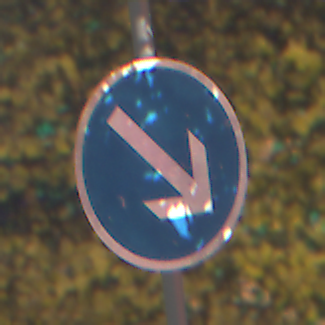
Verkehrszeichen: VorgeschriebeneVorbeifahrtRechts
Umgebung: Outdoor, Urban
Tageszeit: Night
Wetter: PartlyCloudy
Licht: Artificial
Jahreszeit: NotSpecified
Kontrast: HighContrast